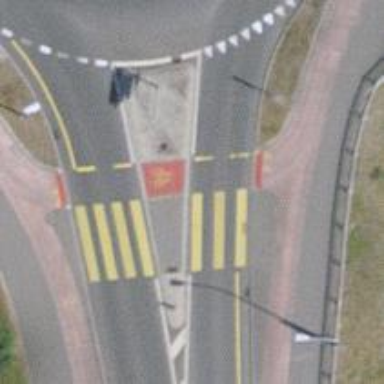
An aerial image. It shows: Uncontrolled zebra crossing with central island.